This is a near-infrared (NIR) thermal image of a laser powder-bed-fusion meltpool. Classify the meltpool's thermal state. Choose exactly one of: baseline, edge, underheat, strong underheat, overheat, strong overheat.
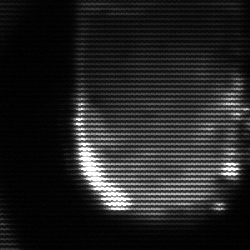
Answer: baseline